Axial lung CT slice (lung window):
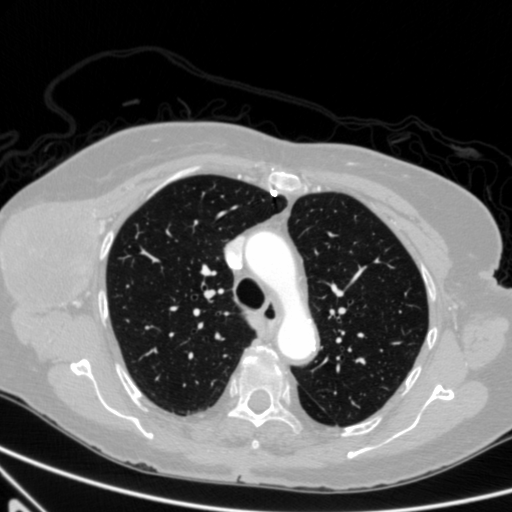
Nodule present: no